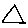
Label: triangle